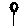
Label: flower